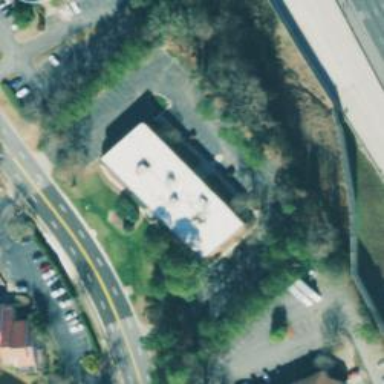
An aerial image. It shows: Office building.